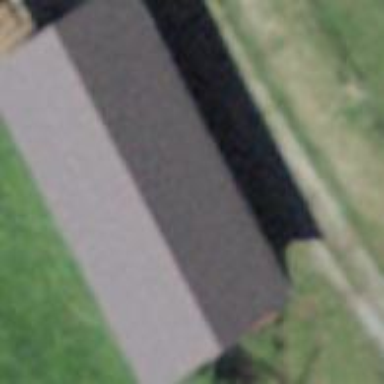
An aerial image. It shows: Cabin is depicted in the image.